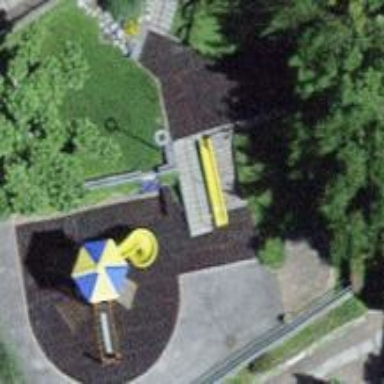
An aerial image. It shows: Playground featuring slide.